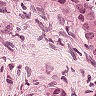
Metastatic tissue present: yes